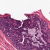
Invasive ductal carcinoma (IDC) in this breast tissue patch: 0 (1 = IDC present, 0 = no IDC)